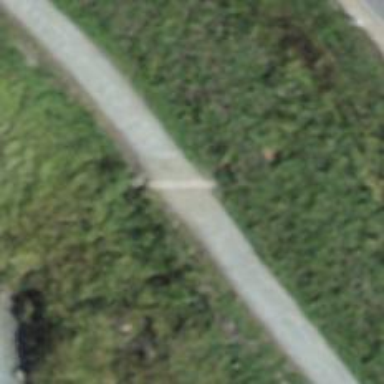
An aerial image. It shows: Track road with grade3 track type. It is used for hiking and classic piste grooming.